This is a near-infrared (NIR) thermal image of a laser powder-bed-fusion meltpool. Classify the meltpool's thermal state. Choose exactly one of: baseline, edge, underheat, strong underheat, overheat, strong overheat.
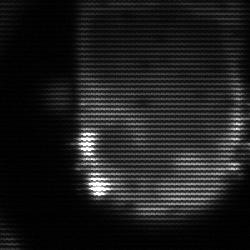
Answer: baseline